Question: Is there any way of recognizing text with JS and show the ? For example, moving the text to the left, like the spotify widget:

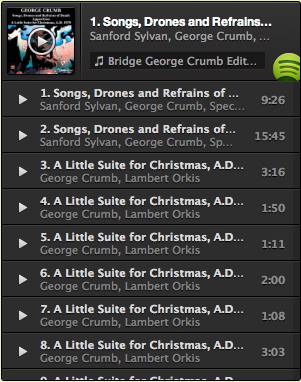
Answer: You should be able to confirm a text requires scrolling if you use "scrollWidth > clientWidth " of the container - assuming it has overflow:hidden and you take margin, padding and borders into account. Look at <URL>.